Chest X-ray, PA view. Patient: 57 years old, sex F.
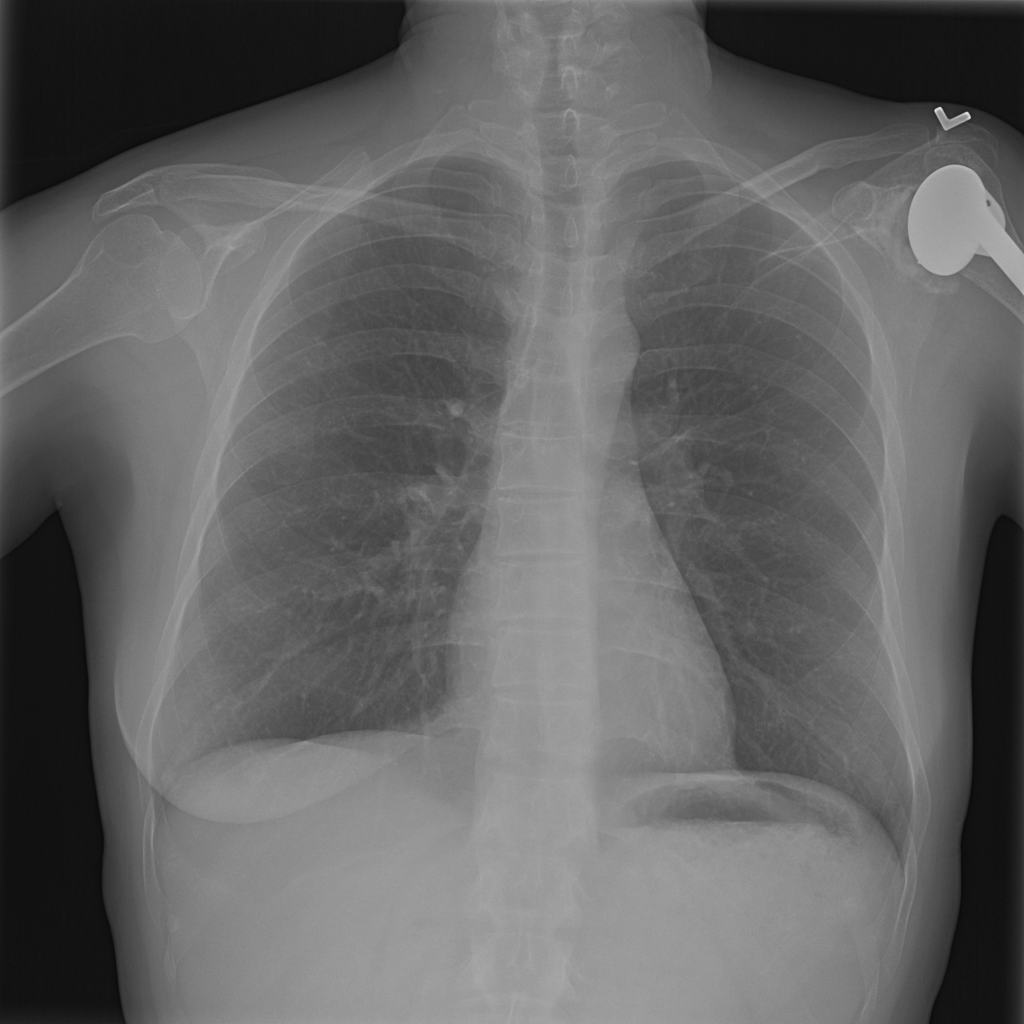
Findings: No Finding